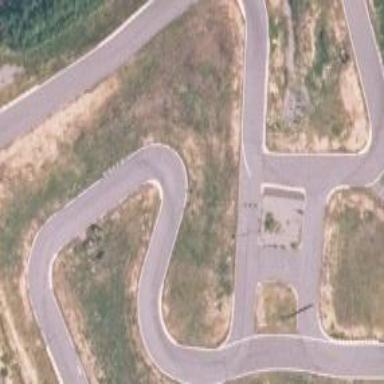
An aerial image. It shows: Karting raceway with asphalt surface.